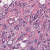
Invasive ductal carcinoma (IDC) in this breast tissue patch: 1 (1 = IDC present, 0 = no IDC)